Aerial crown-view tile of a tropical tree (Barro Colorado Island, Panama), acquired 20240918:
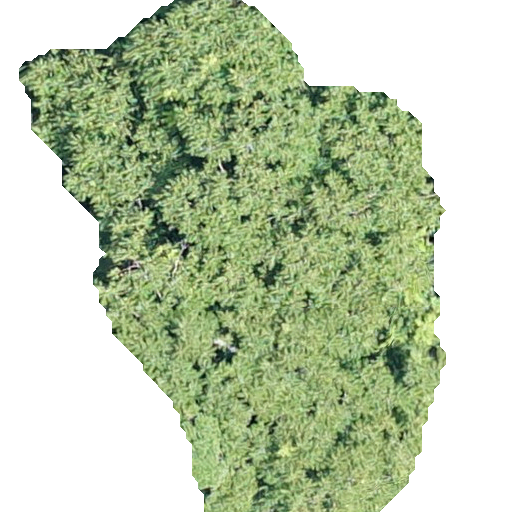
Species: Spondias radlkoferi
GBIF accepted scientific name: Spondias radlkoferi
Crown area: 234.563 m²